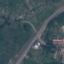
Label: Highway